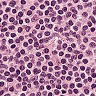
Metastatic tissue present: no